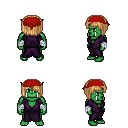
a pixel art fantasy rpg character, male body template, orc, green skin, purple robe, metal pants, light blonde pageboy hairstyle, red bandana, white cloth bandages, four views (front, back, left, right), 2x2 character sprite sheet, small pixel art, hard edges, no anti-aliasing